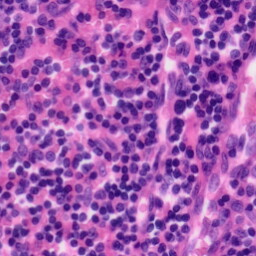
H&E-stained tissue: Tonsil